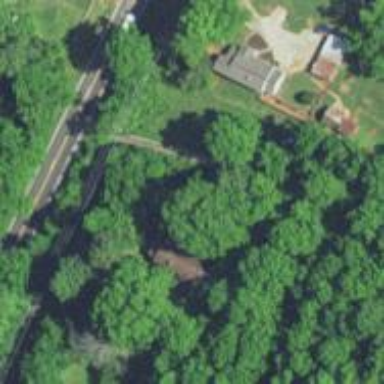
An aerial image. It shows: Driveway.